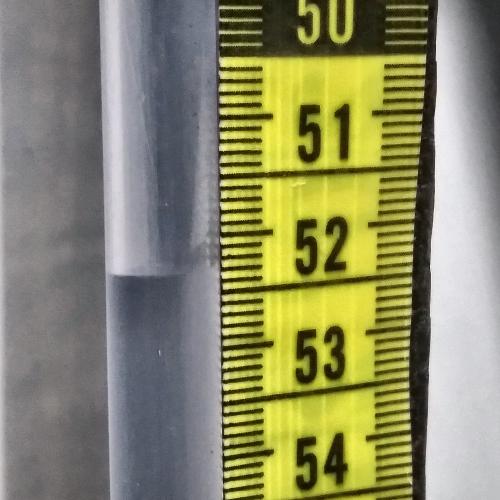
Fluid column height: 52.3 cm